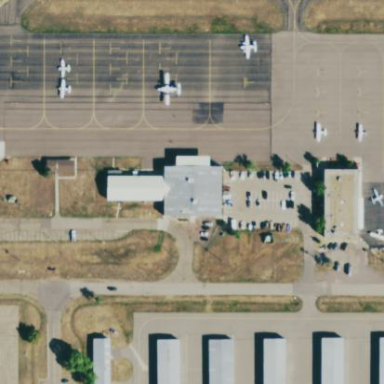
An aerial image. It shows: Apron at the airport.